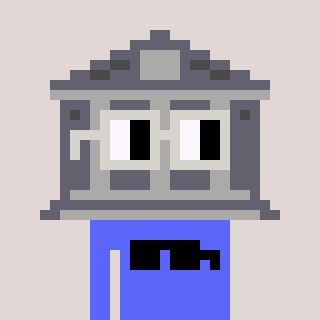
a pixel art character with square light gray glasses, a bank-shaped head and a purple-colored body on a warm background